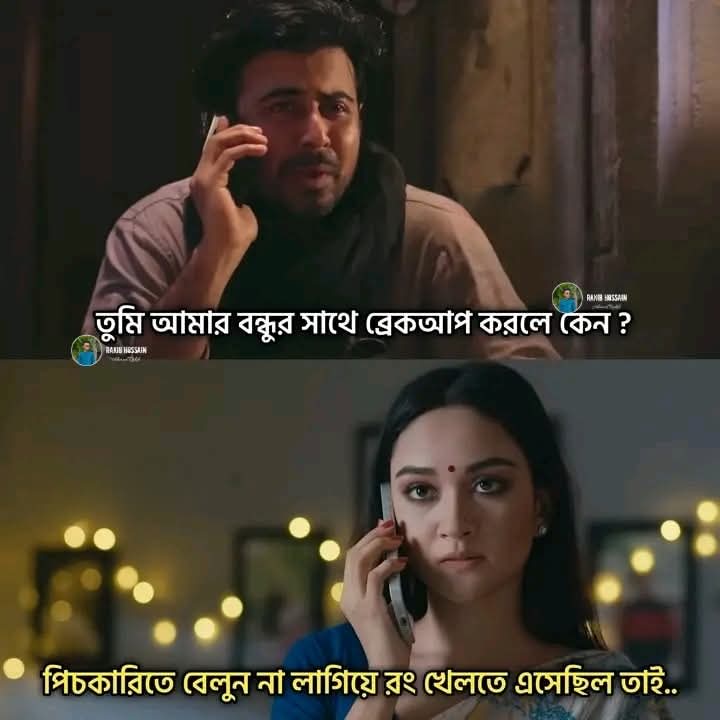
Text: তুমি আমার বন্ধুর সাথে ব্রেকআপ করলে কেন?
পিচকারিতে বেলুন না লাগিয়ে রং খেলতে এসেছিল তাই..
Label: Non Hate